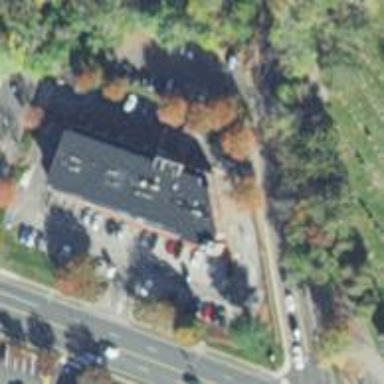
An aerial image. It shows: Pharmacy providing healthcare services.